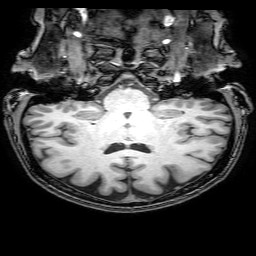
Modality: T1w
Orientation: sagittal
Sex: female
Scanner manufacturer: philips
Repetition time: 0.008083 s
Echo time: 0.0037 s